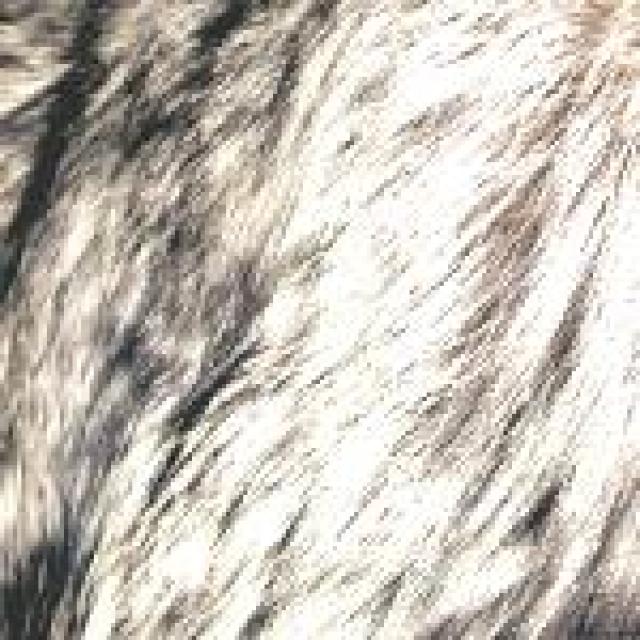
Healthy canine skin — no visible lesions, inflammation, or abnormalities. The skin and coat appear normal.